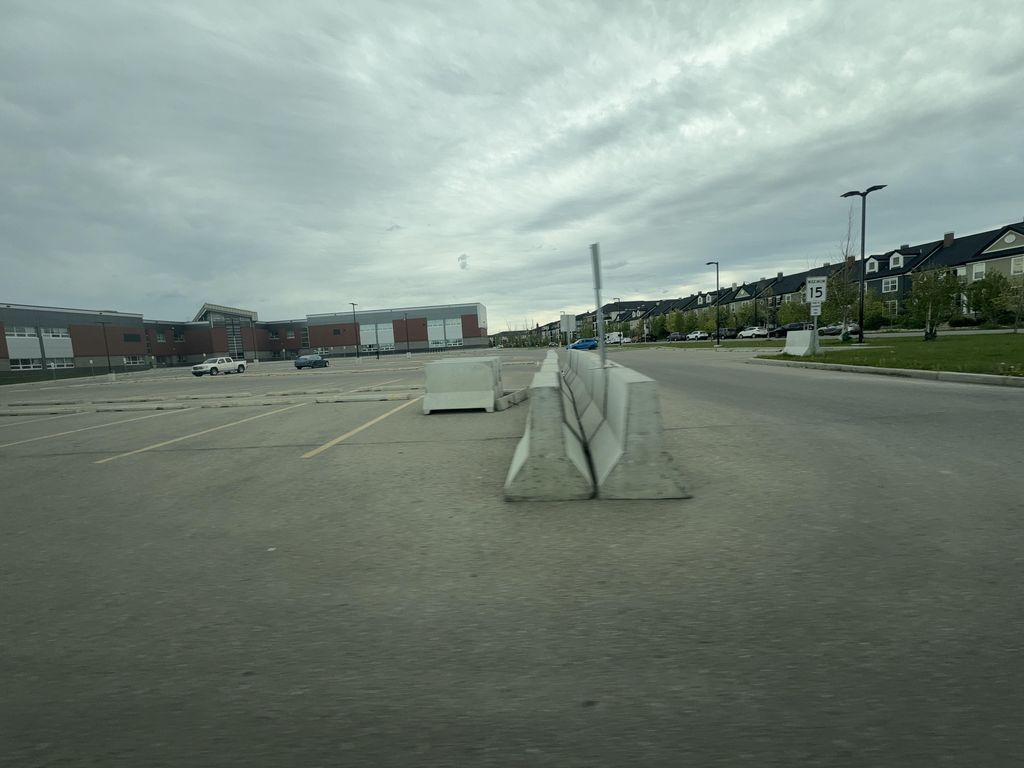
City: calgary